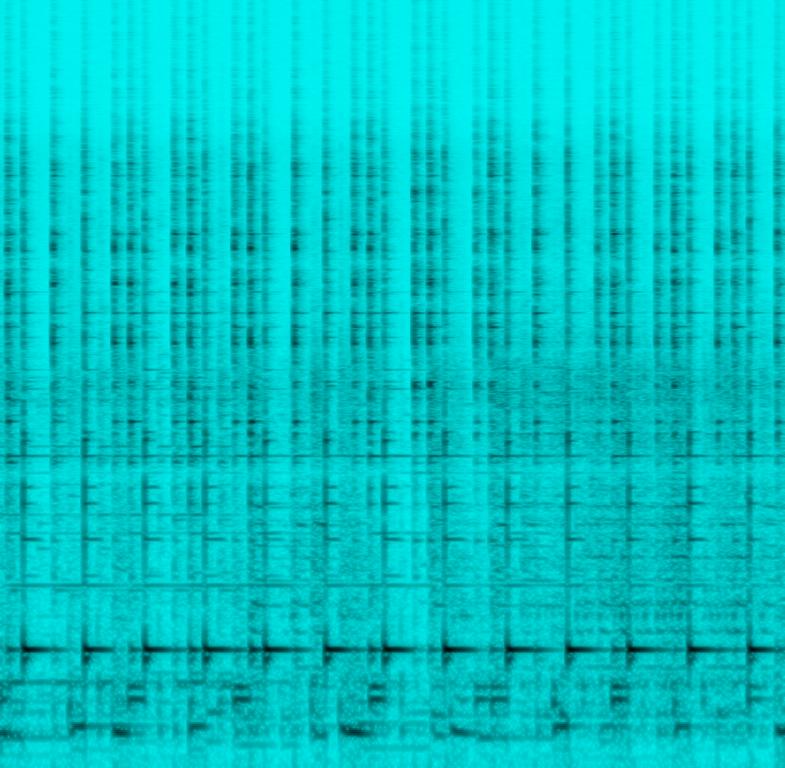
The low quality recording features a percussionist playing groovy cowbell over instrumental music playing in the background. It is kind of loud, noisy and the recording is in mono.